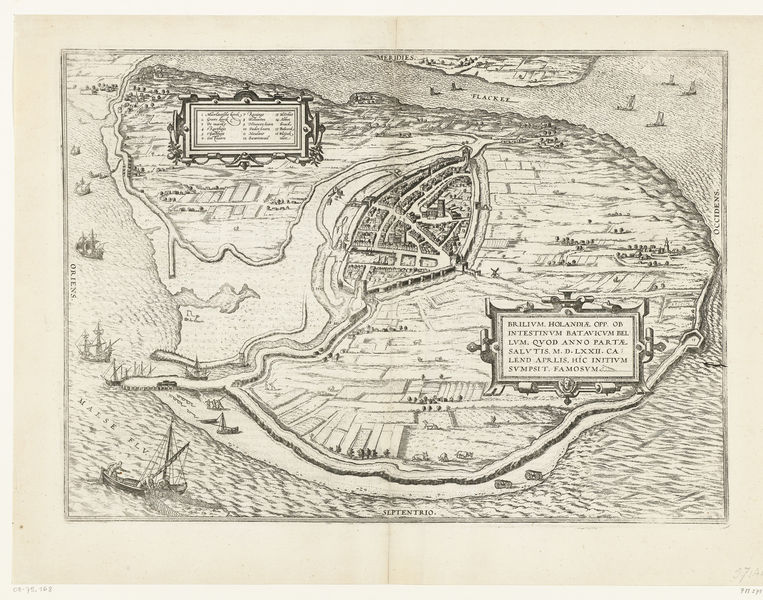
Titel: Kaart van Den Briel, op 1 april 1572 door de watergeuzen ingenomen
Künstler: Symon Novelanus
Standort: Amsterdam
Institution: Rijksmuseum
Schlagwörter: fleuve, ville, carte, hollande, mer, bateau